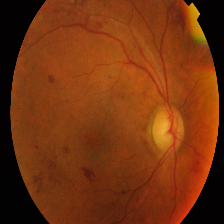
Diabetic retinopathy grade: Proliferative DR